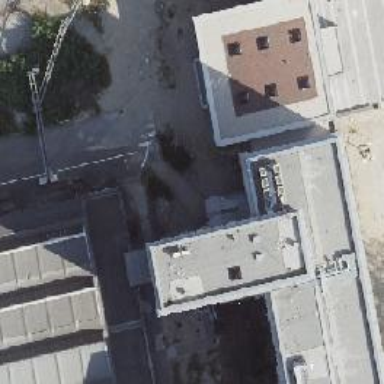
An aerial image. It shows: Commercial building.